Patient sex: F
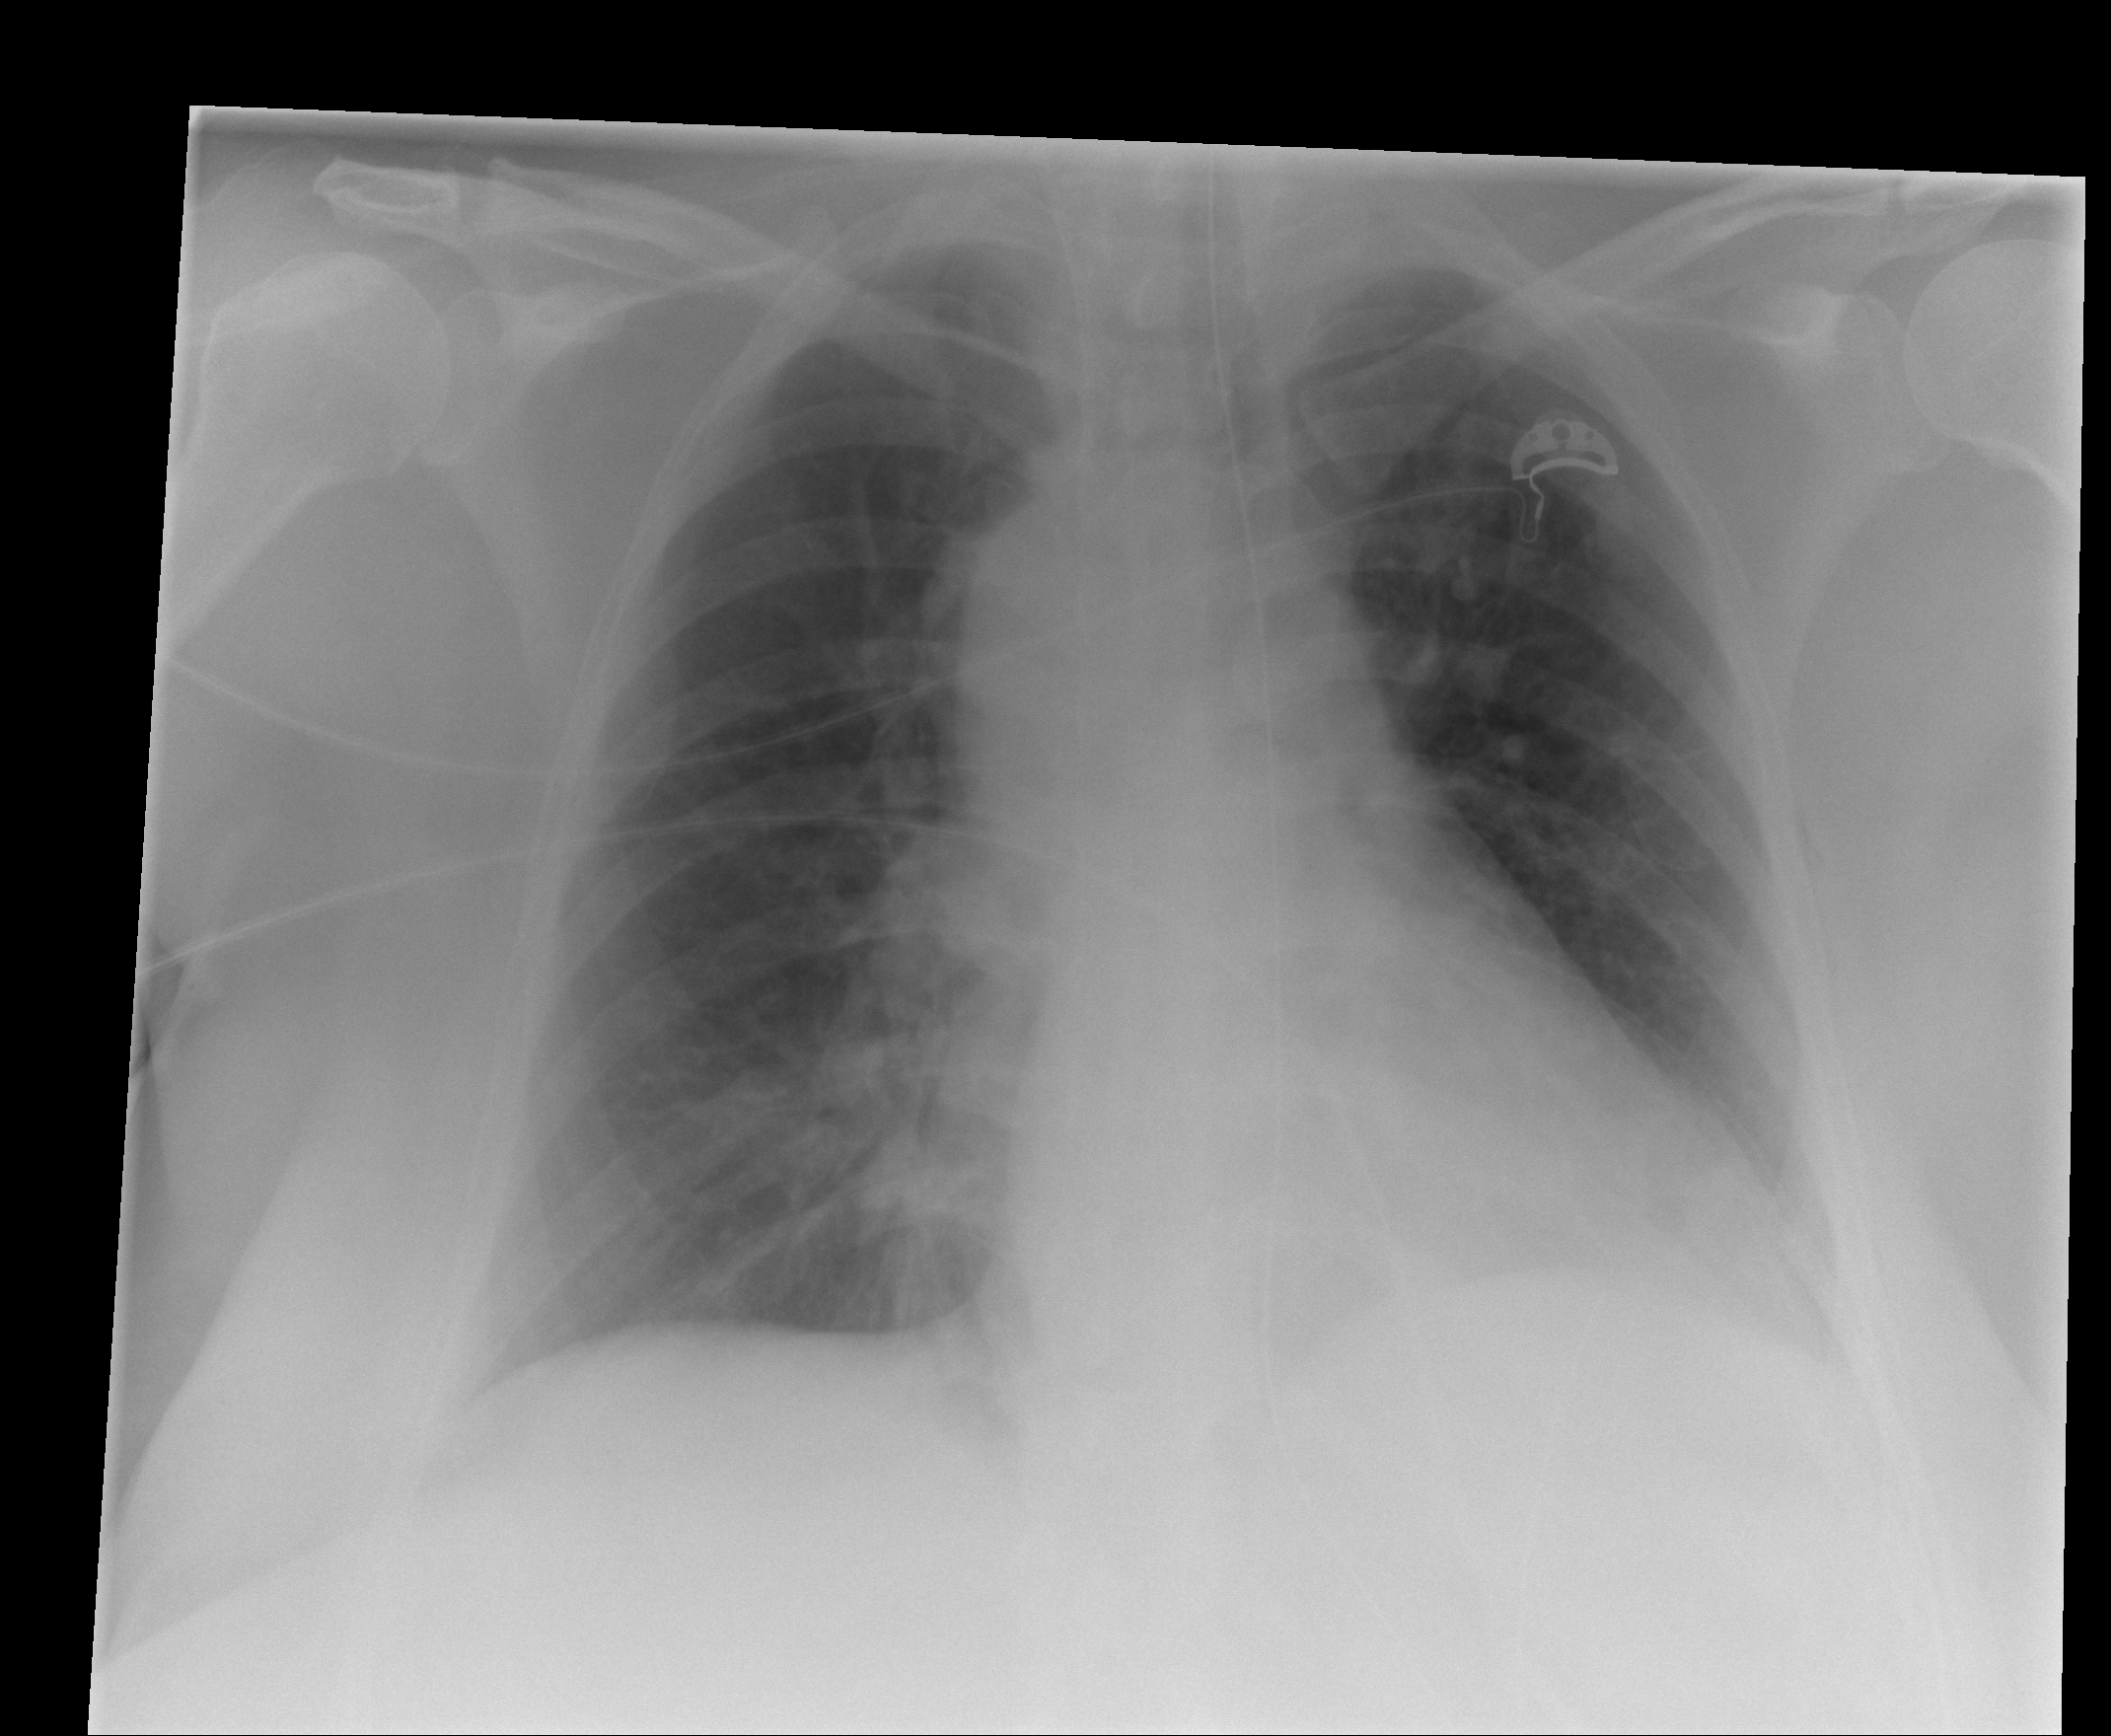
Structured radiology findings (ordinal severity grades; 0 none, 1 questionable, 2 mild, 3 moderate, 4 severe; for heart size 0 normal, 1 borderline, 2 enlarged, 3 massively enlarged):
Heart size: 2
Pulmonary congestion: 0
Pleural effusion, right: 0
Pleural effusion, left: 0
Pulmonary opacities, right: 2
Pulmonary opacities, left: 0
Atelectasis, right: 0
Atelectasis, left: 0